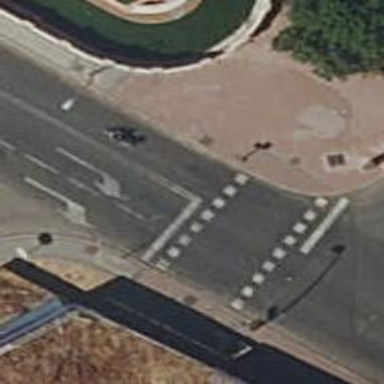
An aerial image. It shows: Road crossing with traffic signals.